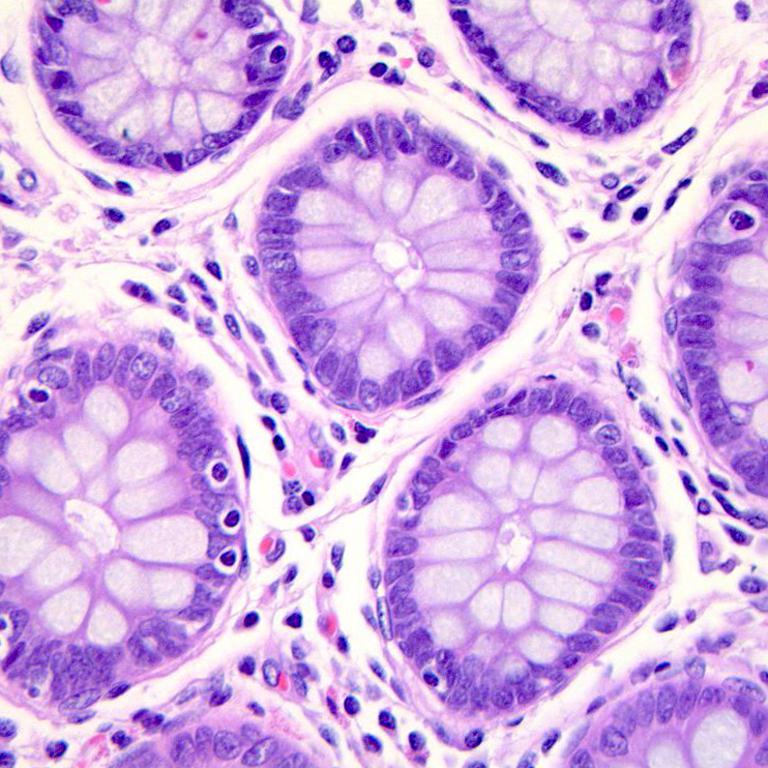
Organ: colon
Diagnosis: benign